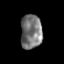
Tissue: prostate
Cell type: T cells
Senescence score: 0.3302
Nuclear area (px): 718
Mean DAPI intensity: 118.656